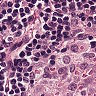
Metastatic tissue present: no